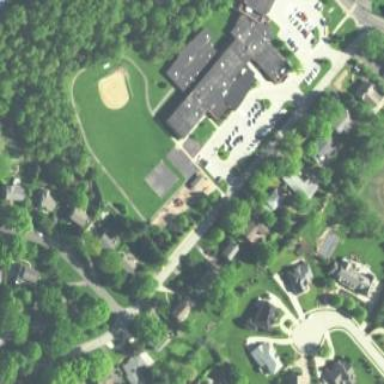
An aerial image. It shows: School building.